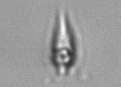
Label: Oxytoxum